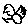
Label: bird